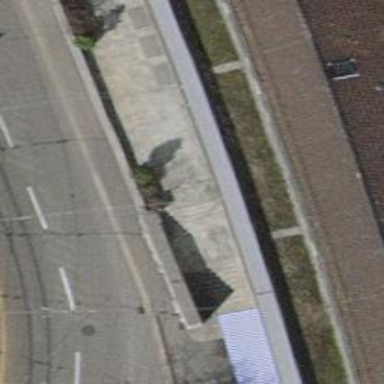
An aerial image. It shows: Stone steps forming road.